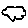
Label: cloud